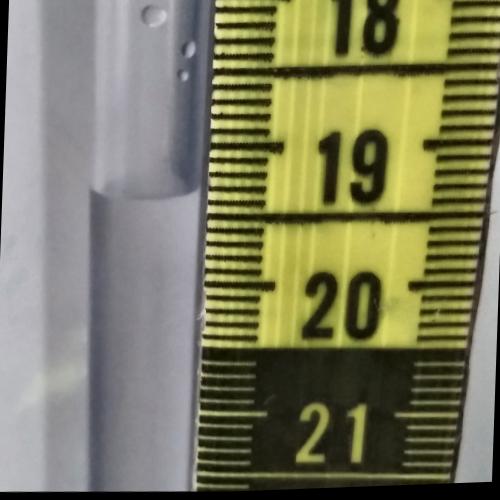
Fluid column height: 19.3 cm